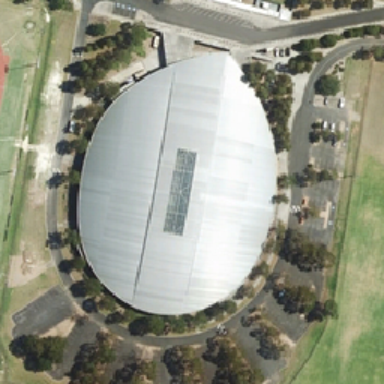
The oval white conference center is tightly surrounded by roads .